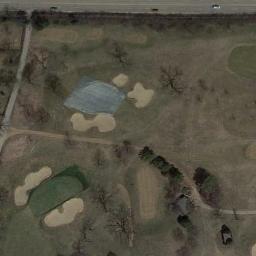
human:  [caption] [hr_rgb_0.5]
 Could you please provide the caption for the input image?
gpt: The golf course has some putting greens, Fairways, Barrier trees and sandpits and a clearing is also in the golf course .

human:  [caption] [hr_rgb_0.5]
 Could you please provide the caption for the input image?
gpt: There are several bunkers and paths on the large lawn on the golf course with many withered trees and several buildings .

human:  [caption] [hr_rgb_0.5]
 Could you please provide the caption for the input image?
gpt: Many trees are near the golf course .

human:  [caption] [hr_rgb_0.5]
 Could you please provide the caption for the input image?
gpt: There are two large bunkers and two paths .

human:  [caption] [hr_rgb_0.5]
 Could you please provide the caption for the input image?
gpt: There are some bunkers and some withered trees on the golf course .